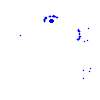
Particle: kaon